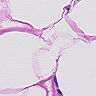
Metastatic tissue present: no